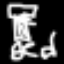
Label: bed